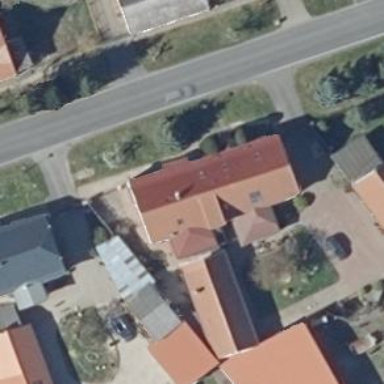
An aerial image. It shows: Simple house.